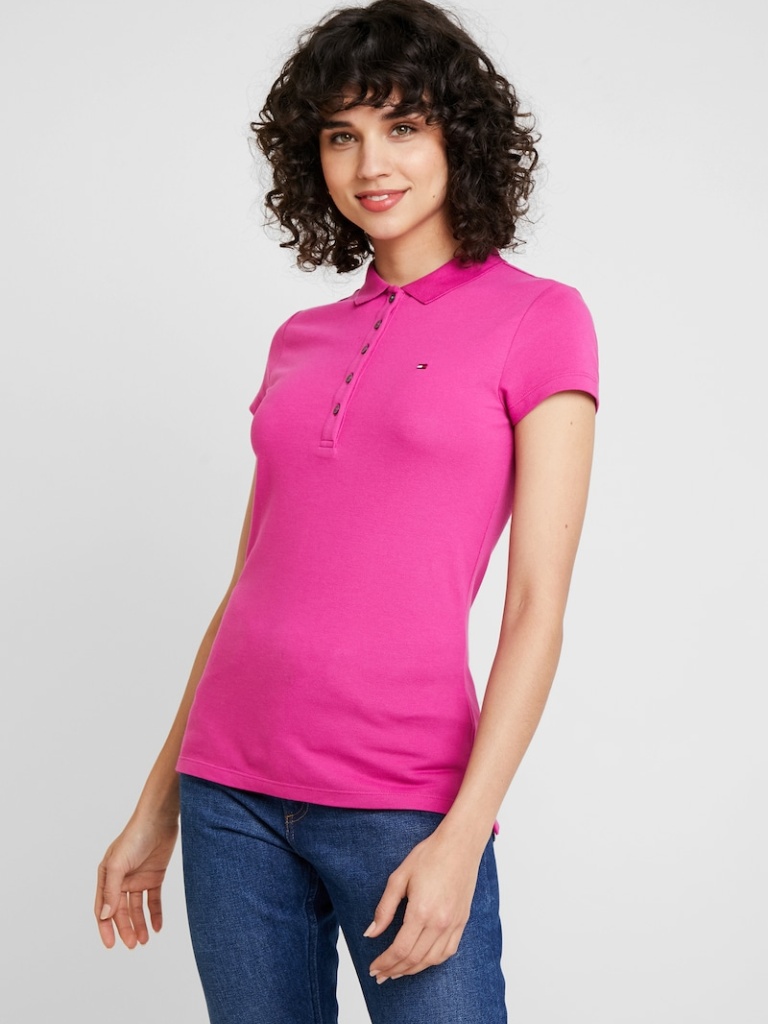
cotton tight short sleeve hip length Fully Tucked in polo polo